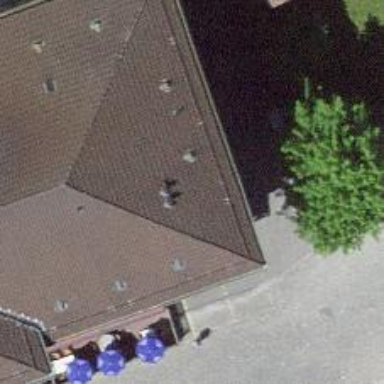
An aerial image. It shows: Kiosk shop.